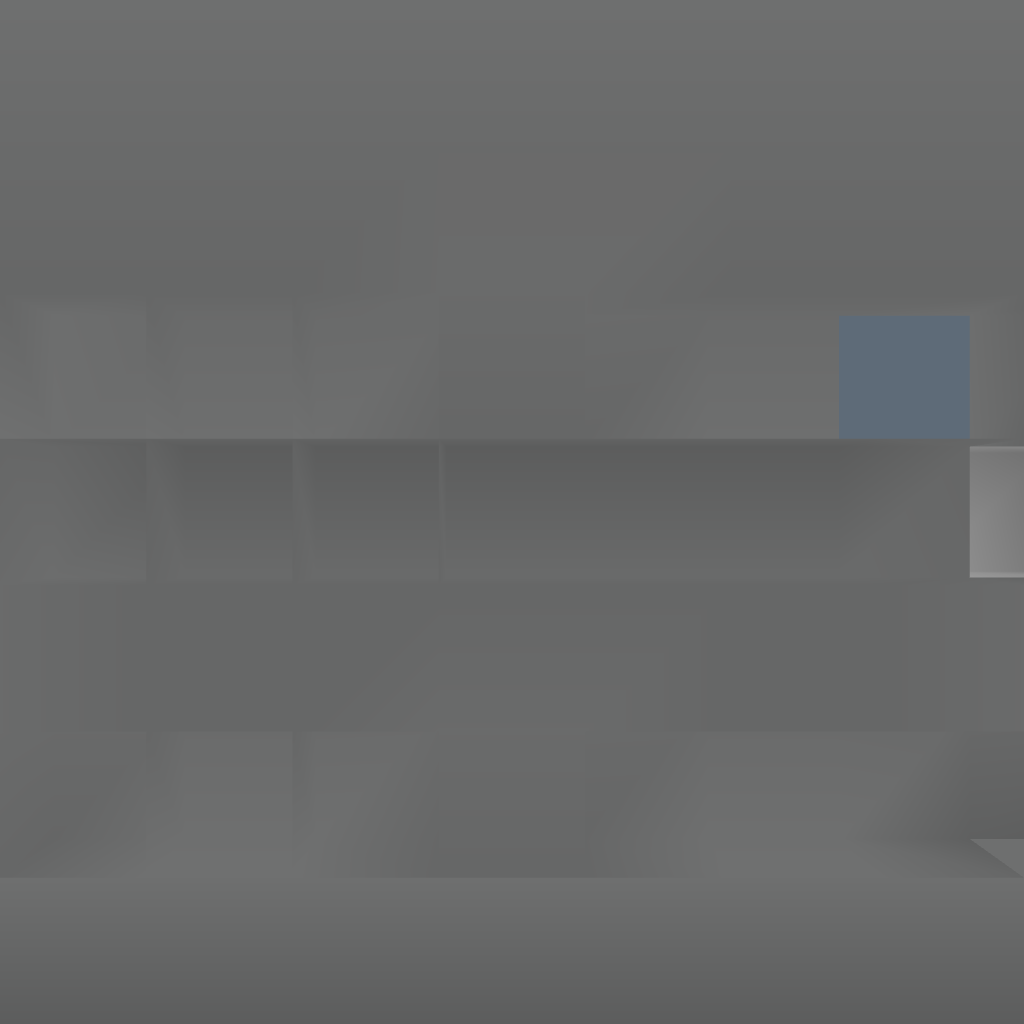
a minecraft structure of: DJ BlockBeat's Booth